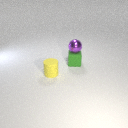
small green rubber cube to the right of small yellow rubber cylinder